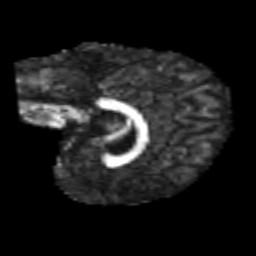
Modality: FA
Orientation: sagittal
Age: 7
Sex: male
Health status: healthy